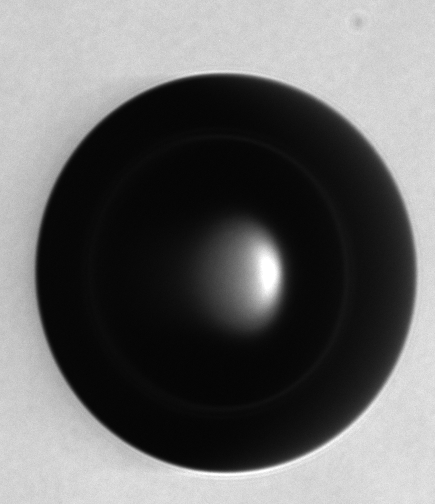
Label: bubble